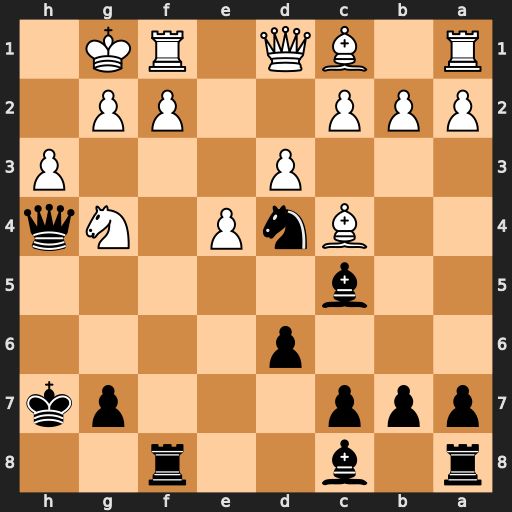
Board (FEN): r1b2r2/ppp3pk/3p4/2b5/2BnP1Nq/3P3P/PPP2PP1/R1BQ1RK1
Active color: b
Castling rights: -
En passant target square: -
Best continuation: Nf3+ Qxf3 Rxf3